Interaction volume radius: 10 \u00c5
Interaction volume height: 15 \u00c5
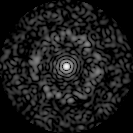
Disorder parameter: 0.8404